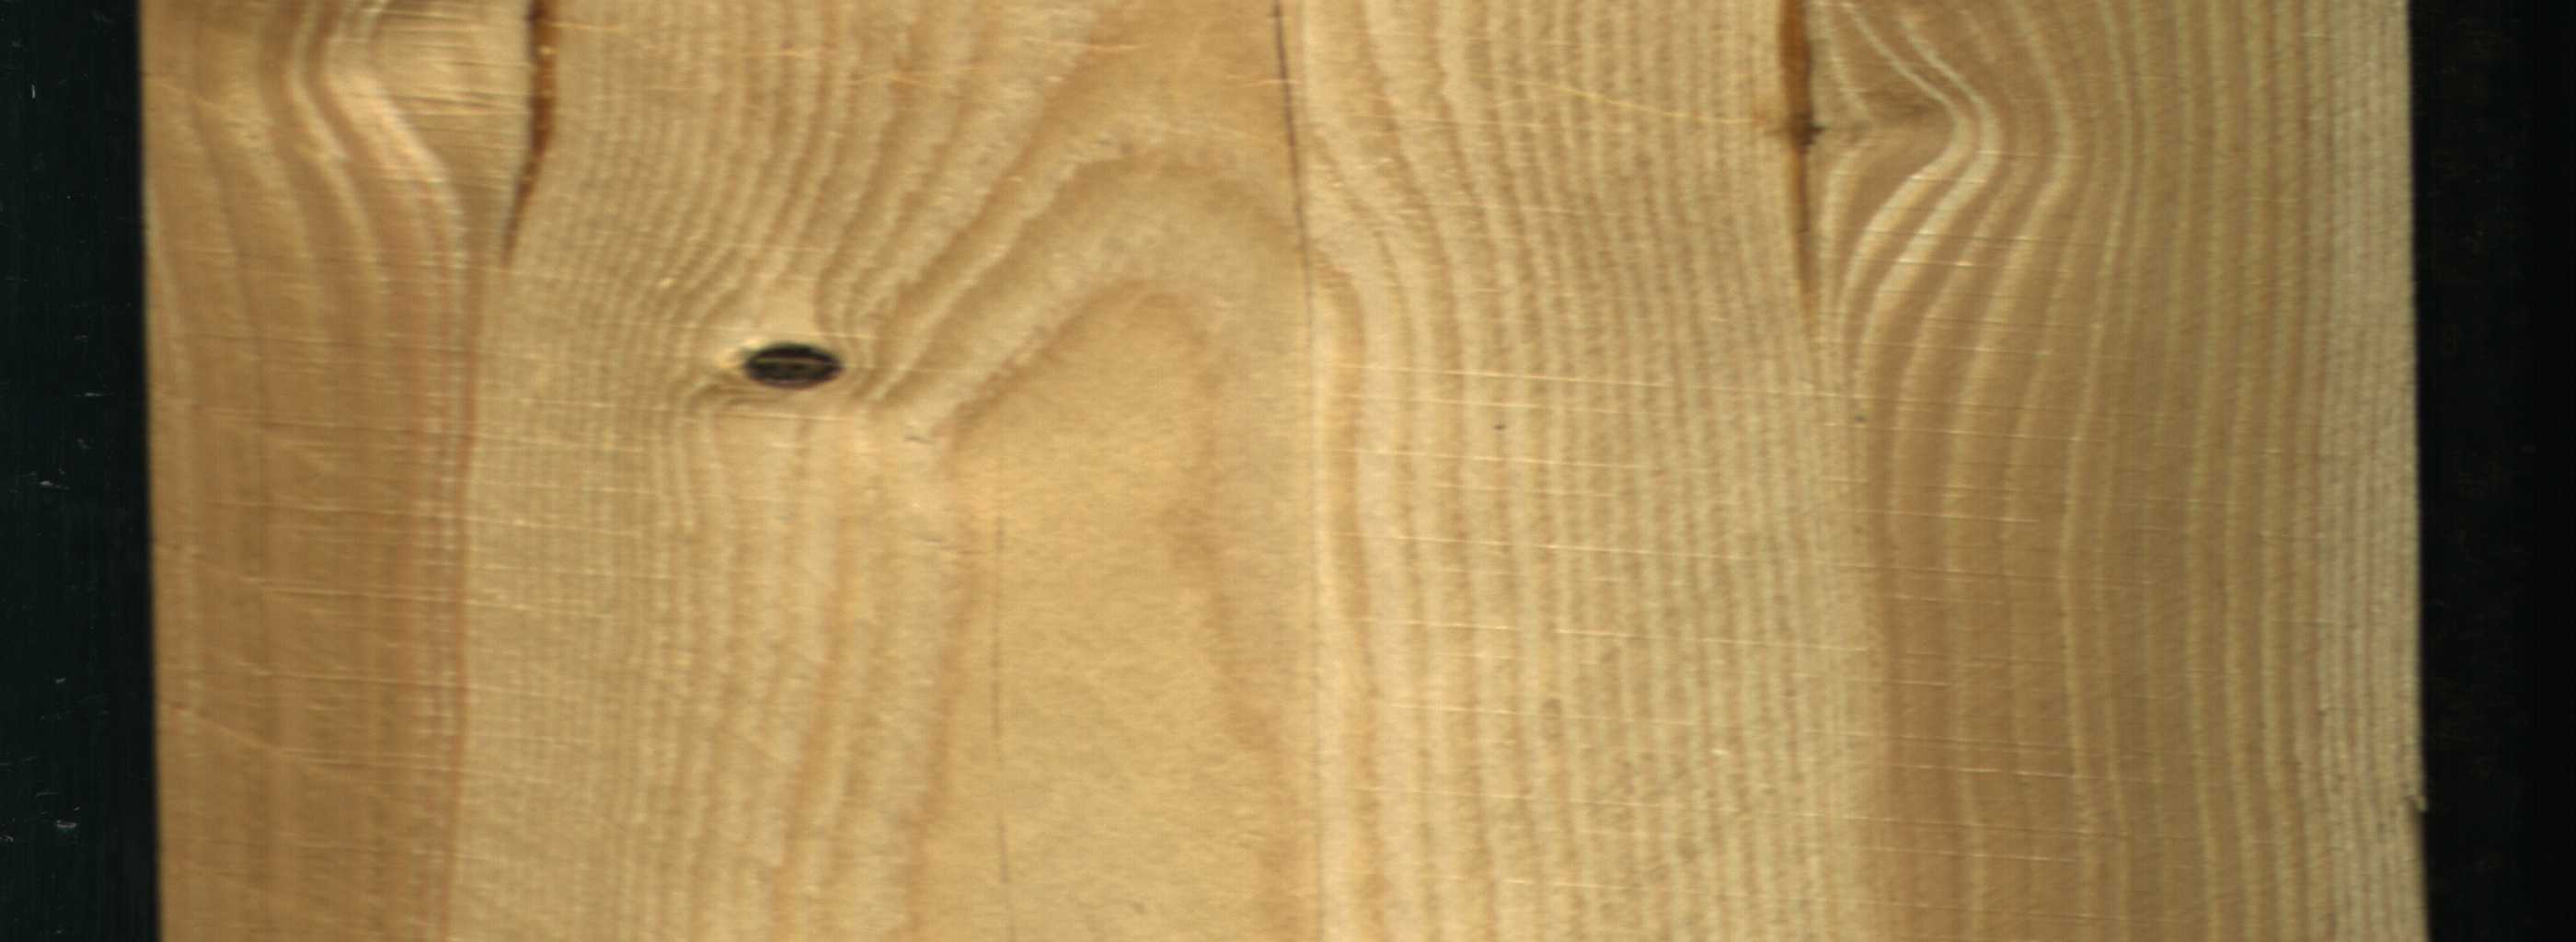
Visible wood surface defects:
resin
resin
Crack
Dead_Knot